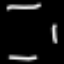
Label: octagon